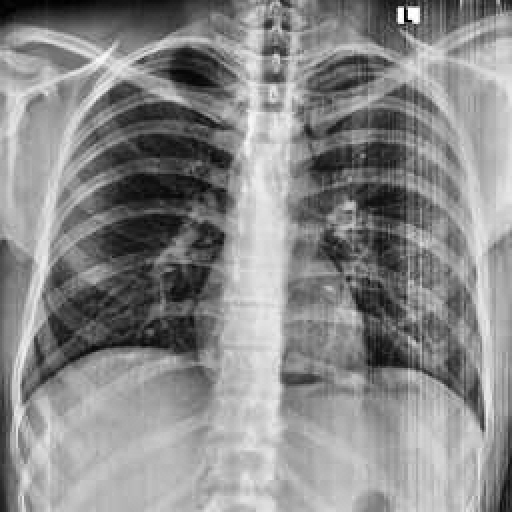
Finding: NORMAL